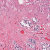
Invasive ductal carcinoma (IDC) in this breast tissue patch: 0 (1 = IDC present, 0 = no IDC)